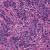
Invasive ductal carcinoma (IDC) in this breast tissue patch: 1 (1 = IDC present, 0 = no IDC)